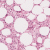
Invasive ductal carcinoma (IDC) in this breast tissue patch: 0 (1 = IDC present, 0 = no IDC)